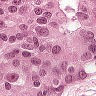
Metastatic tissue present: yes